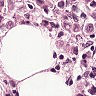
Metastatic tissue present: yes